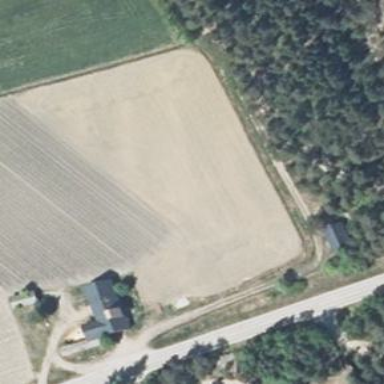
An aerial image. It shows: Farmyard area.